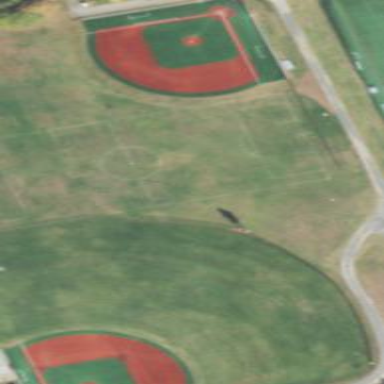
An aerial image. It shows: Baseball pitch for leisure land.